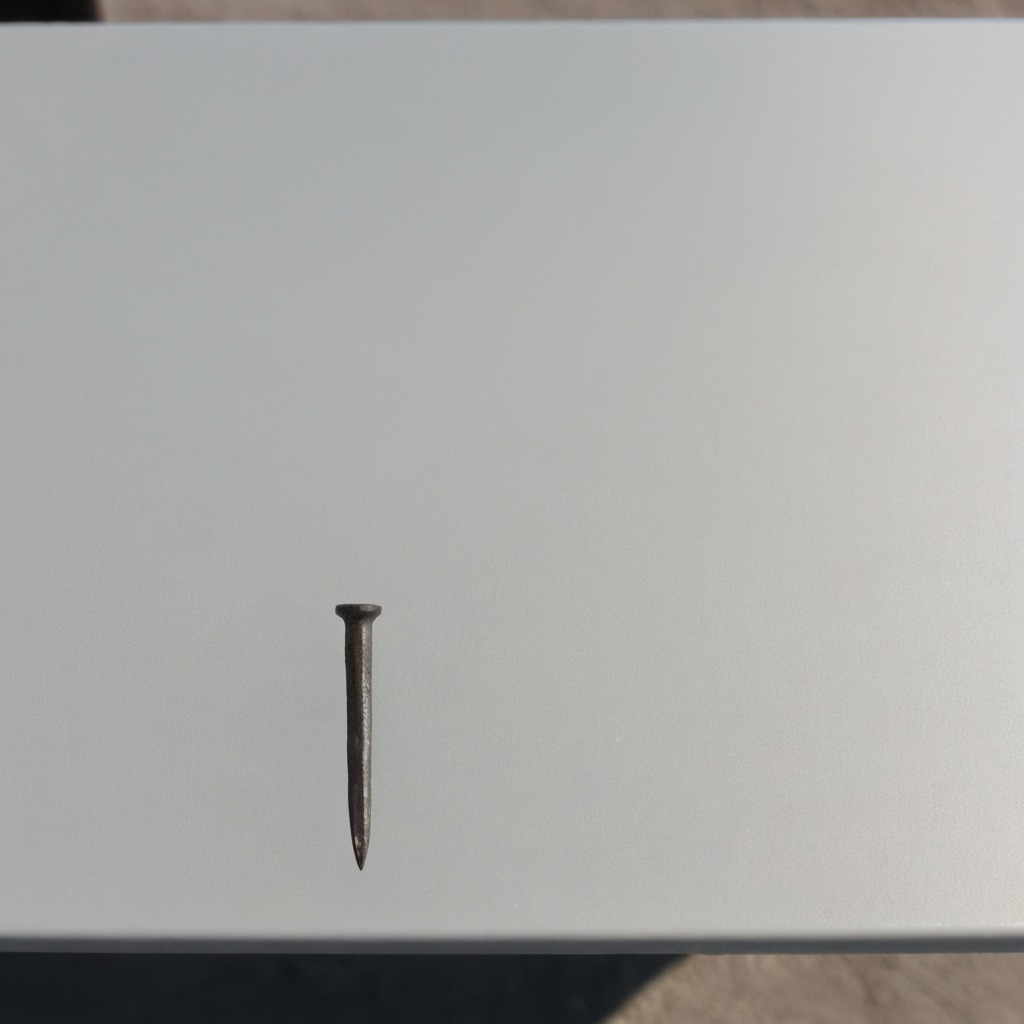
An iron nail is lying on the table.